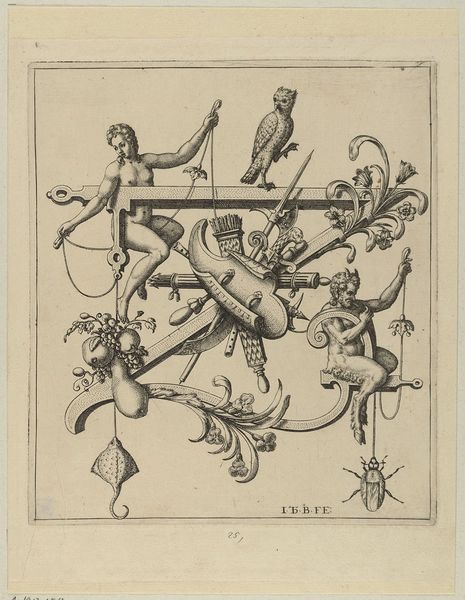
Titel: Der Buchstabe Z, Blatt aus der Folge 'Nova Alphati Effictio Historiis'
Künstler: Johann Theodor de Bry
Standort: Hamburg
Institution: Museum für Kunst und Gewerbe Hamburg
Schlagwörter: akt, vogel, frau, frucht, schrift, papier, frauenakt, grafik, graphik, ornamente, fotografie, photographie, schild, druckgraphik, druckgrafik, stich, waffen, buchstaben, triumph, kupferstich, fische, groteske, faune, alphabet, satyrn, gerippt, aktdarstellung, weibliche, reproduktionen, silene, blumenornamente, druckerzeugnisse, plattfisch, schweifwerk, früchte, vögel, käfer, tierornamente, ornamentstich, vorlageblätter, schweifgroteske, trophäe